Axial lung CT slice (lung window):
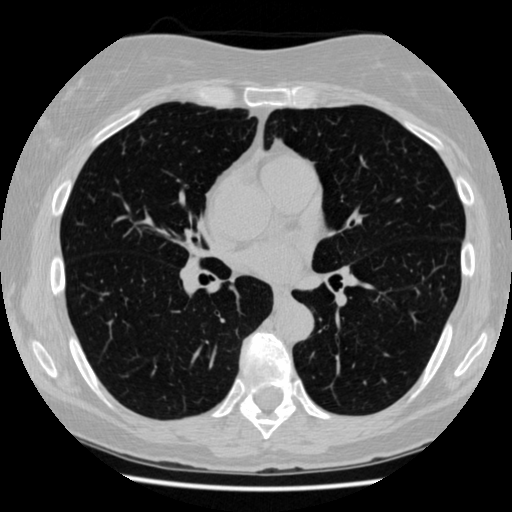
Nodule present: no